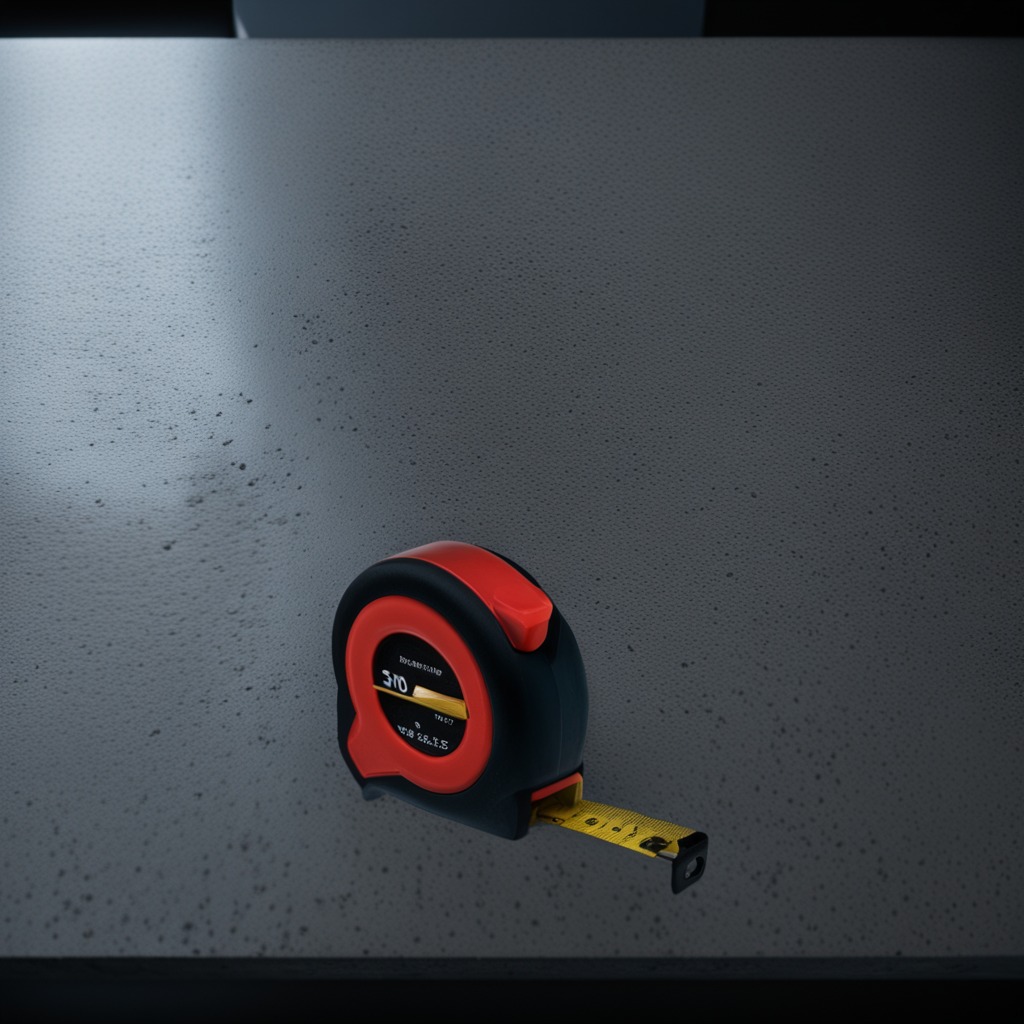
A measuring tape is lying on the clean granite table inside a workshop at night.